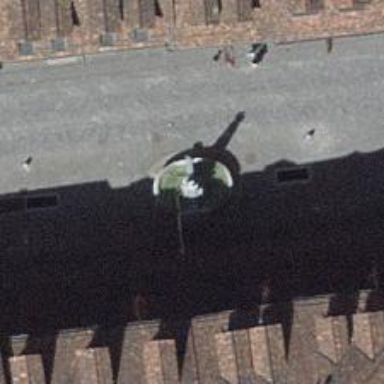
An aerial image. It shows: Beautiful fountain.